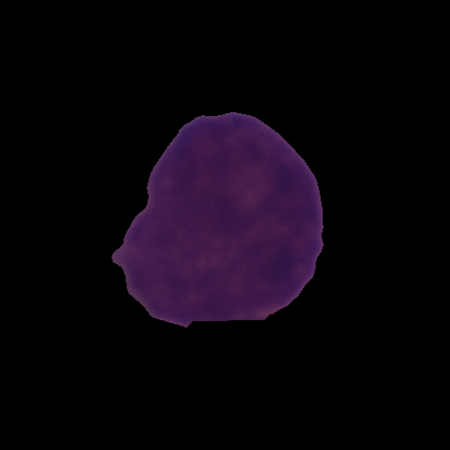
Label: cancer